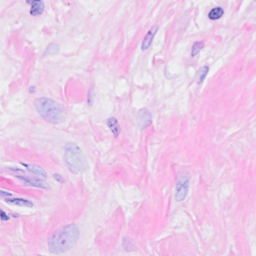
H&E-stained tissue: Breast